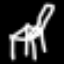
Label: chair